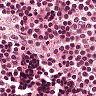
Metastatic tissue present: no